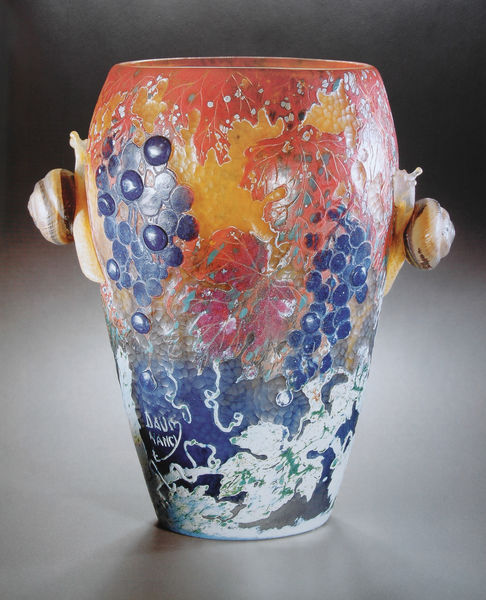
Titel: Vase "Vigne et escargots"
Künstler: Daum Fréres
Institution: Sammlung Gerda Koepff
Schlagwörter: blau, blätter, schatten, weiß, gelb, grün, blumen, bunt, frankreich, glas, orange, rot, tier, tiere, malerei, rund, henkel, krug, ranken, ton, trauben, vase, japan, blumenvase, farben, modern, farbe, lila, violett, linien, wein, jugendstil, bauch, bemalt, punkte, gefäß, porzellan, kreise, chinesisch, griffe, öffnung, weintrauben, weinlaub, schnecke, traube, weinblätter, schnecken, weinbergschnecke, reben, weinrebe, schneckenhaus, kleckse, behälter, gebrannt, weinreben, blättter, glaskunst, blau orange rot, giffe, konisches gefäss, schnecken als henkel, sektkühler, signatur am unteren rand, verjüngendes gefäss, weinbergschnecken, weinkrug